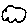
Label: cloud